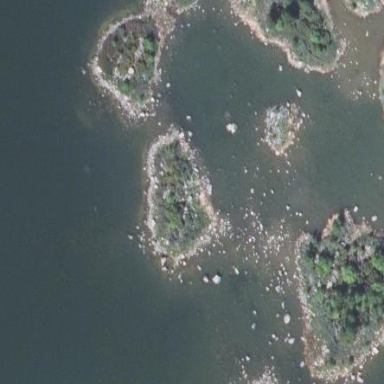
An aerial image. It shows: Islet located along the natural coastline.